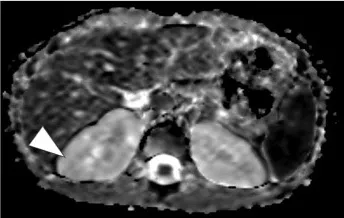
Magnetic resonance imaging (Day 428). (B) Low-signal masses are also not visible on apparent diffusion coefficient (ADC) map (arrowhead).
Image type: radiology (mri)